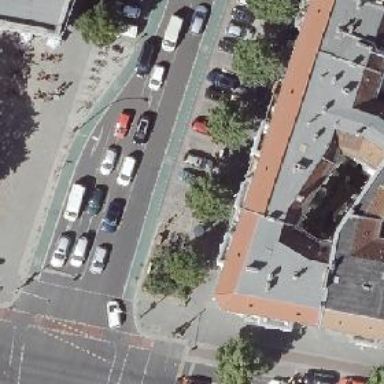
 having lanes for both sidewalks and cycleways."